Question: I want the Right-hand side Table to touch top

## my markup and css
'''
.leftDev {
float: left;
width: 49%;
padding: 10px;
}
.vl {
border-left: 4px solid blue;
position: absolute;
height: 100%;
float: center;
left: 50%;
top: 0;
height: 100%;
}
.rightDev {
height: 100%;
top: 0%;
float: right;
width: 49%;
padding: 10px;
margin-left: auto;
}
'''
'''
<div class="leftDev"></div>
<div class="vl"></div>
<div class="rightDev "></div>
'''
I kept 'top:0;' still it is just below The form. Help to reach the table to top.
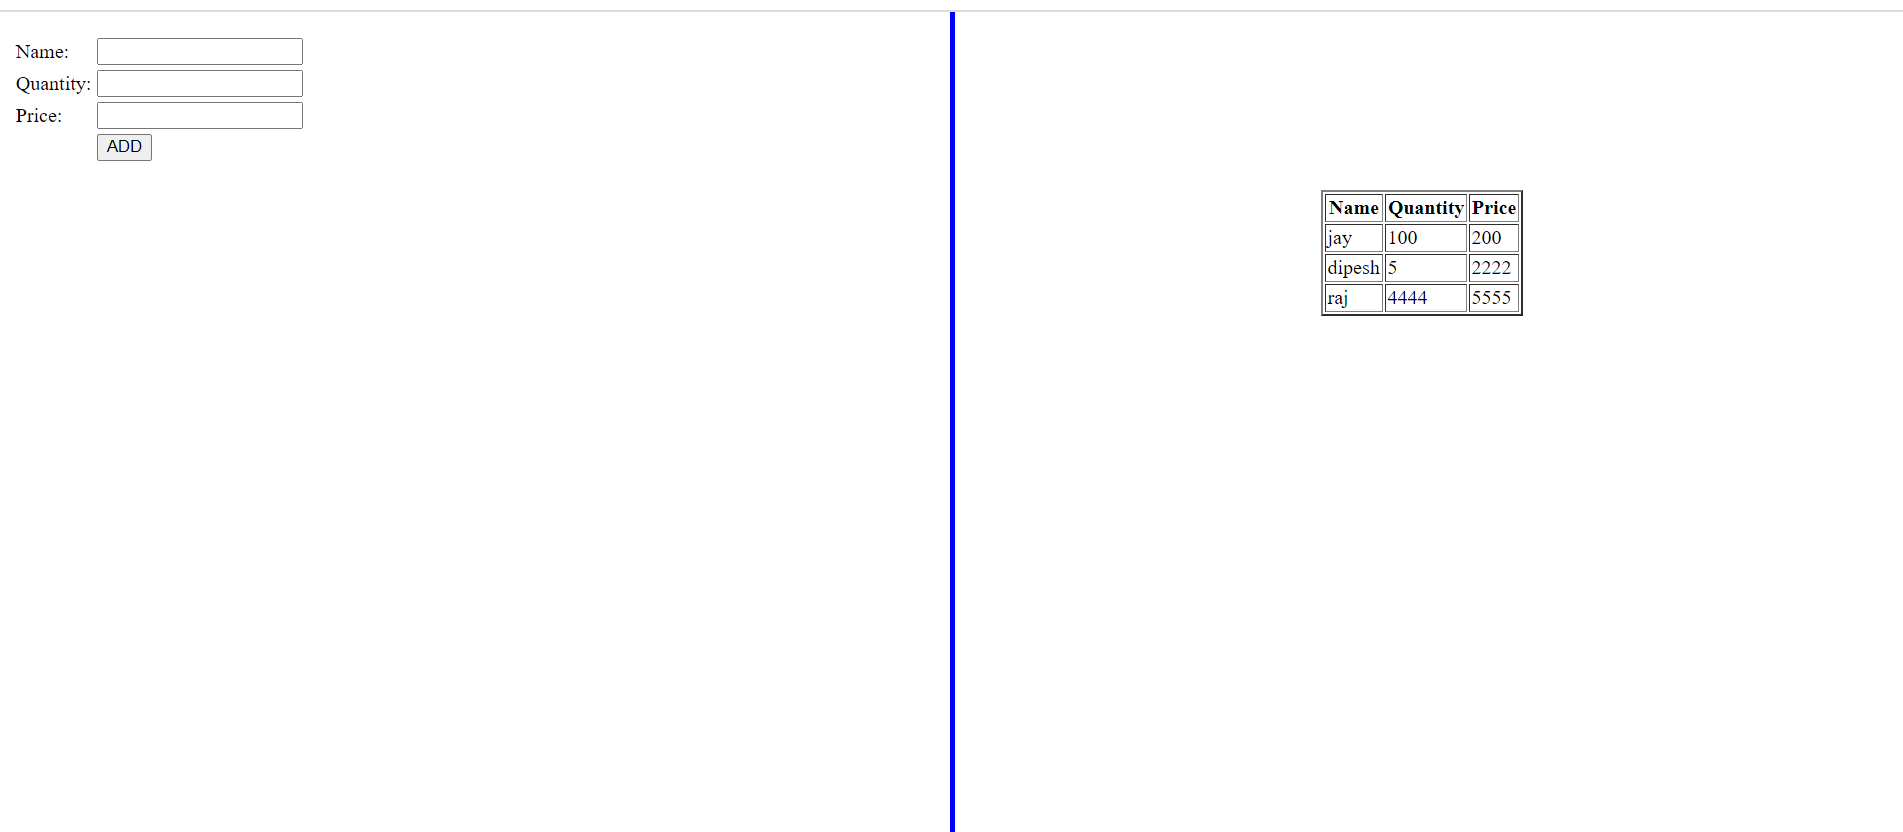
Answer: The problem is because your '.leftDev', '.vl' and '.rightDev' are taken width more than consequently '.rightDev' will render in a new row ....
when you set a width to for each div you forget about to solve this issue and make the padding take in consideration with the given width
just add 'box-sizing: border-box;' to '.leftDev' and '.rightDev'
'''
.leftDev {
float: left;
width: 49%;
padding: 10px;
box-sizing: border-box;
background:black;
}
.vl {
border-left: 4px solid blue;
position: absolute;
height: 100%;
float: center;
left: 50%;
top: 0;
height: 100%;
}
.rightDev {
height: 100%;
top: 0%;
float: right;
width: 49%;
padding: 10px;
margin-left: auto;
box-sizing: border-box;
background:yellow;
}
'''
'''
<div class="leftDev"></div>
<div class="vl"></div>
<div class="rightDev "></div>
'''